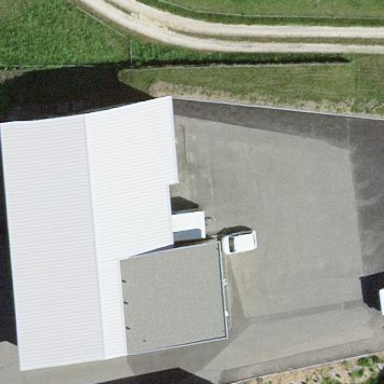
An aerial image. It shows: Garage building.